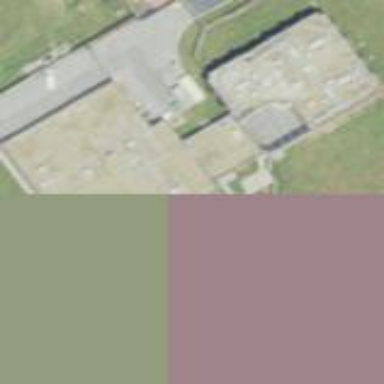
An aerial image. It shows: Prison building.